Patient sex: F
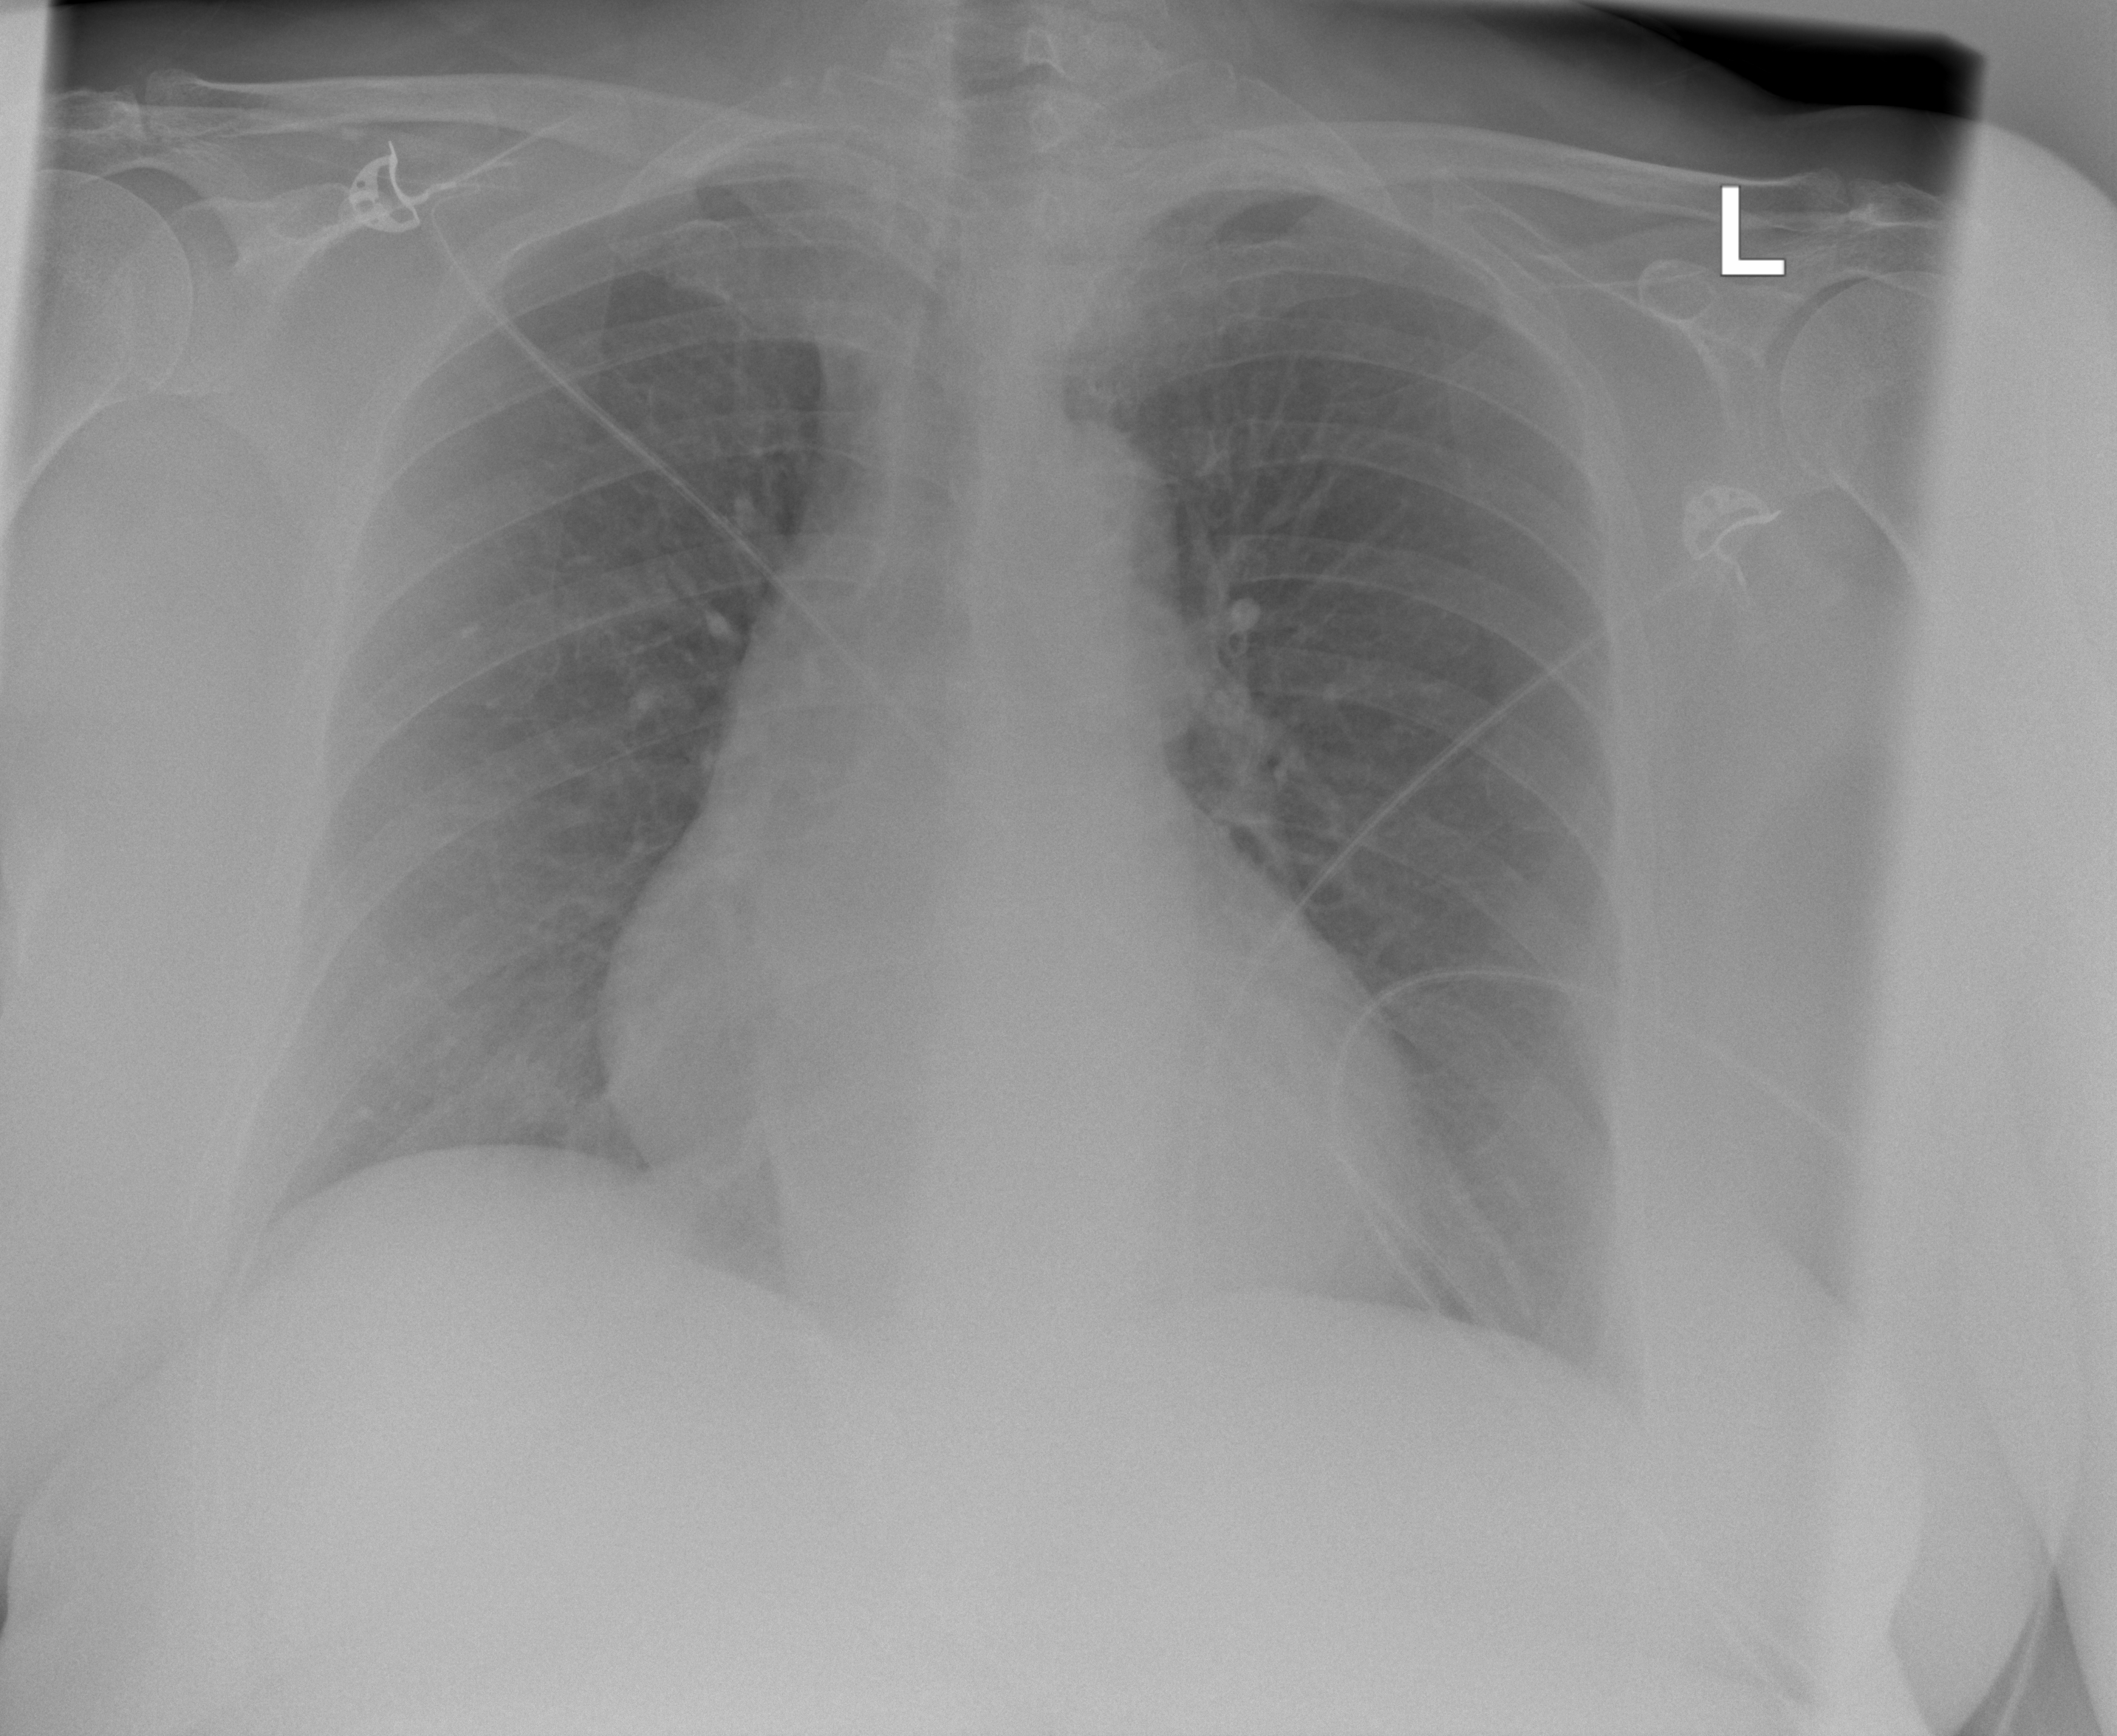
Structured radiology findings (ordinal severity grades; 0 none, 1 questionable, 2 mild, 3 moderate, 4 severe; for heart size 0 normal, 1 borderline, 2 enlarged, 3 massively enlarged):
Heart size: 1
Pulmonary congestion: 1
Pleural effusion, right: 0
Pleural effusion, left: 0
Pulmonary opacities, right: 0
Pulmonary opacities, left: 0
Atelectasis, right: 0
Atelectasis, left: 0